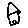
Label: house